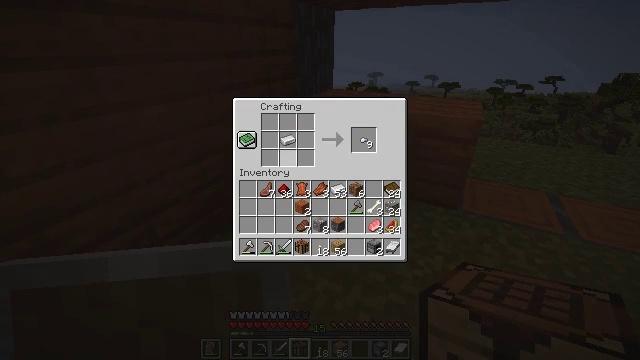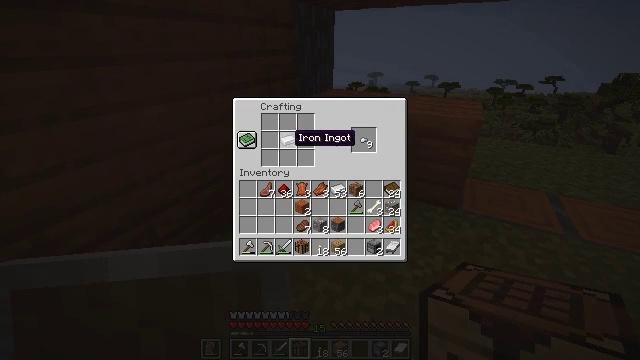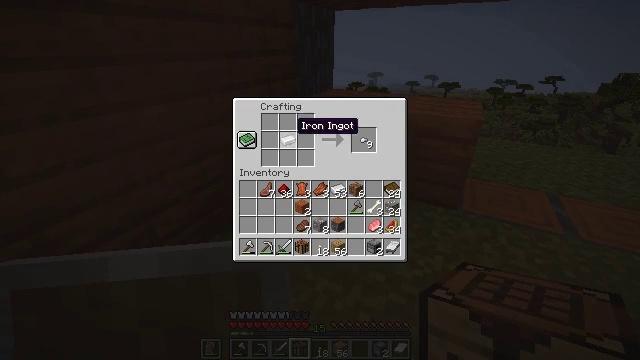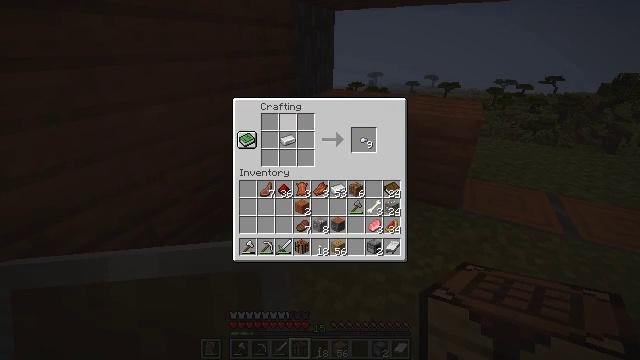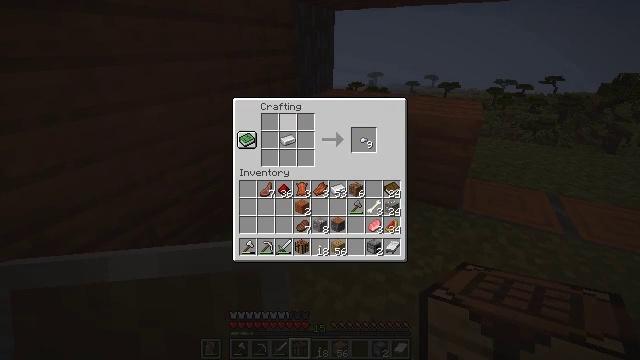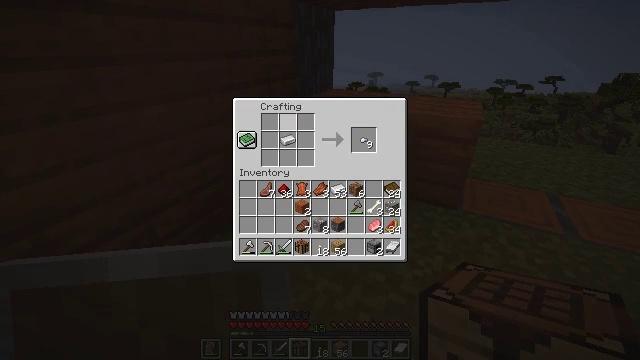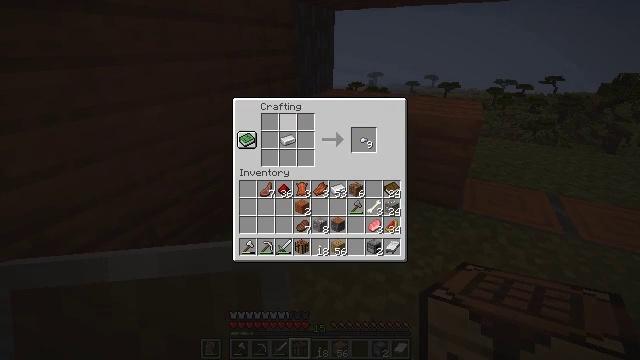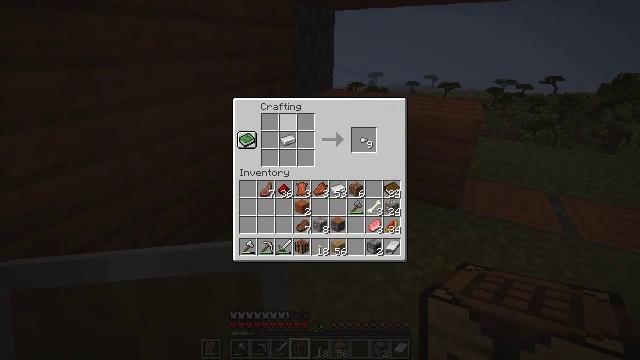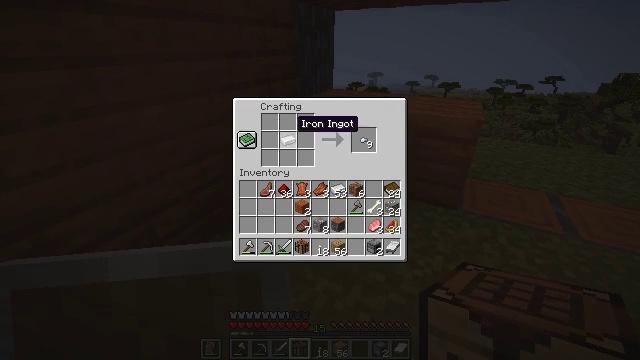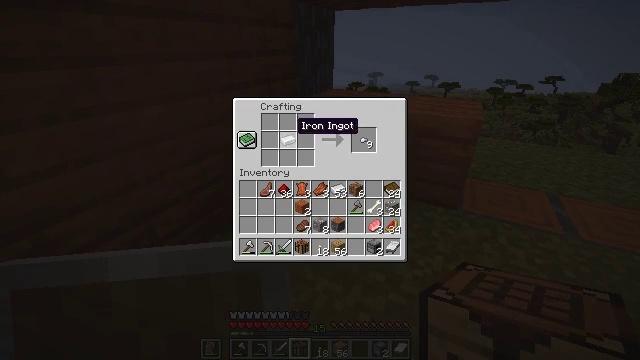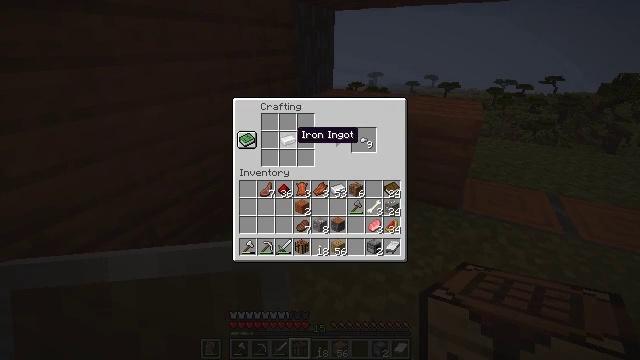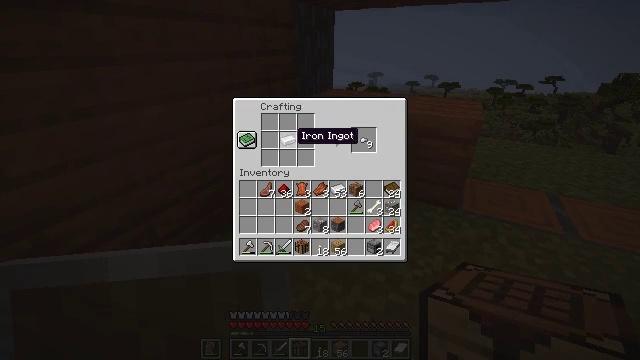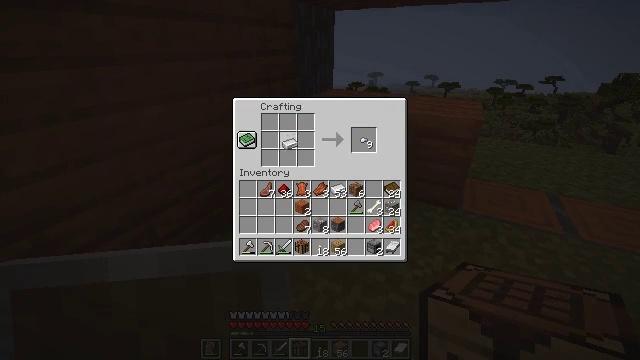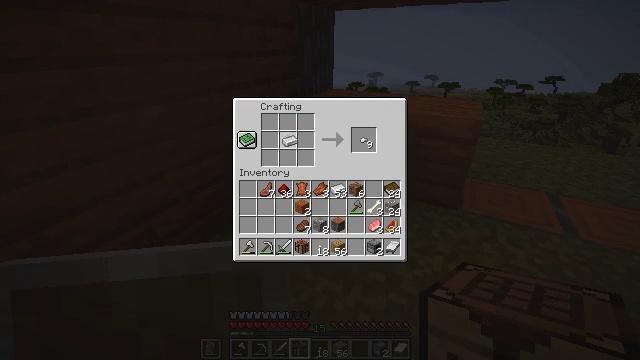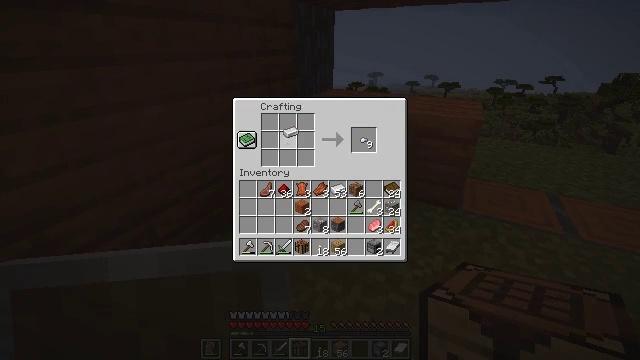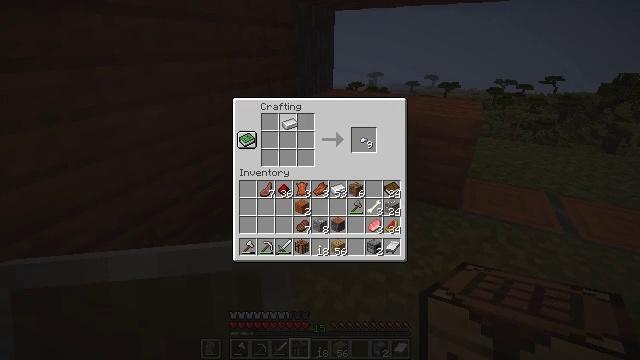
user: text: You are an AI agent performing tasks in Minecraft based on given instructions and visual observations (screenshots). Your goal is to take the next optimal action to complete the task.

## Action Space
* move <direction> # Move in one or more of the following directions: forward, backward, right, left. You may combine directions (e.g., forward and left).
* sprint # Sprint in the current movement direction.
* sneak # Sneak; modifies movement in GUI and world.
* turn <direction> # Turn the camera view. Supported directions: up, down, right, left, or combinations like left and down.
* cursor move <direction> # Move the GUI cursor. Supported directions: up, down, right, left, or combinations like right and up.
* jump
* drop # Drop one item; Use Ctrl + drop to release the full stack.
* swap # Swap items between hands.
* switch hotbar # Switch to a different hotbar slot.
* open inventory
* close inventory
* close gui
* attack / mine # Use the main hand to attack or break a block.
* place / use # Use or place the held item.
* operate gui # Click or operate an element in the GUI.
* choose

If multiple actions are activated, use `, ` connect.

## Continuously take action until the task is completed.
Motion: motion action
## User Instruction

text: Use a crafting table to make an iron shovel.
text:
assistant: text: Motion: operate gui
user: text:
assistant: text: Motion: cursor move up
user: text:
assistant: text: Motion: cursor move up
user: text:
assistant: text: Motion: no_op
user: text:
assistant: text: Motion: operate gui
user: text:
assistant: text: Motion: operate gui
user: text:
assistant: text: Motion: no_op
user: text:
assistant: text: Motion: cursor move down
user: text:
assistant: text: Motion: no_op
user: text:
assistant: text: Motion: cursor move down
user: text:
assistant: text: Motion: no_op
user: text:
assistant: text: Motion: operate gui
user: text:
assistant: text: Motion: operate gui
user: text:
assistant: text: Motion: cursor move up
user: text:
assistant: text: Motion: cursor move up
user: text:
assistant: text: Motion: operate gui
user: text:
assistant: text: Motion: operate gui
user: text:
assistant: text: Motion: operate gui
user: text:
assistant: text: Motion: no_op
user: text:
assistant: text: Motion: cursor move down
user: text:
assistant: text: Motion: cursor move down
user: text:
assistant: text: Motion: cursor move down
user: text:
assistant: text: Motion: cursor move down
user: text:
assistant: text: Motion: cursor move down
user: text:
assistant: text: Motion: cursor move down
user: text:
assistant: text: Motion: no_op
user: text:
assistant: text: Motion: cursor move down
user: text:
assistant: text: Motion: cursor move right and down
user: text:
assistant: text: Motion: cursor move right and down
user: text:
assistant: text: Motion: cursor move right and up